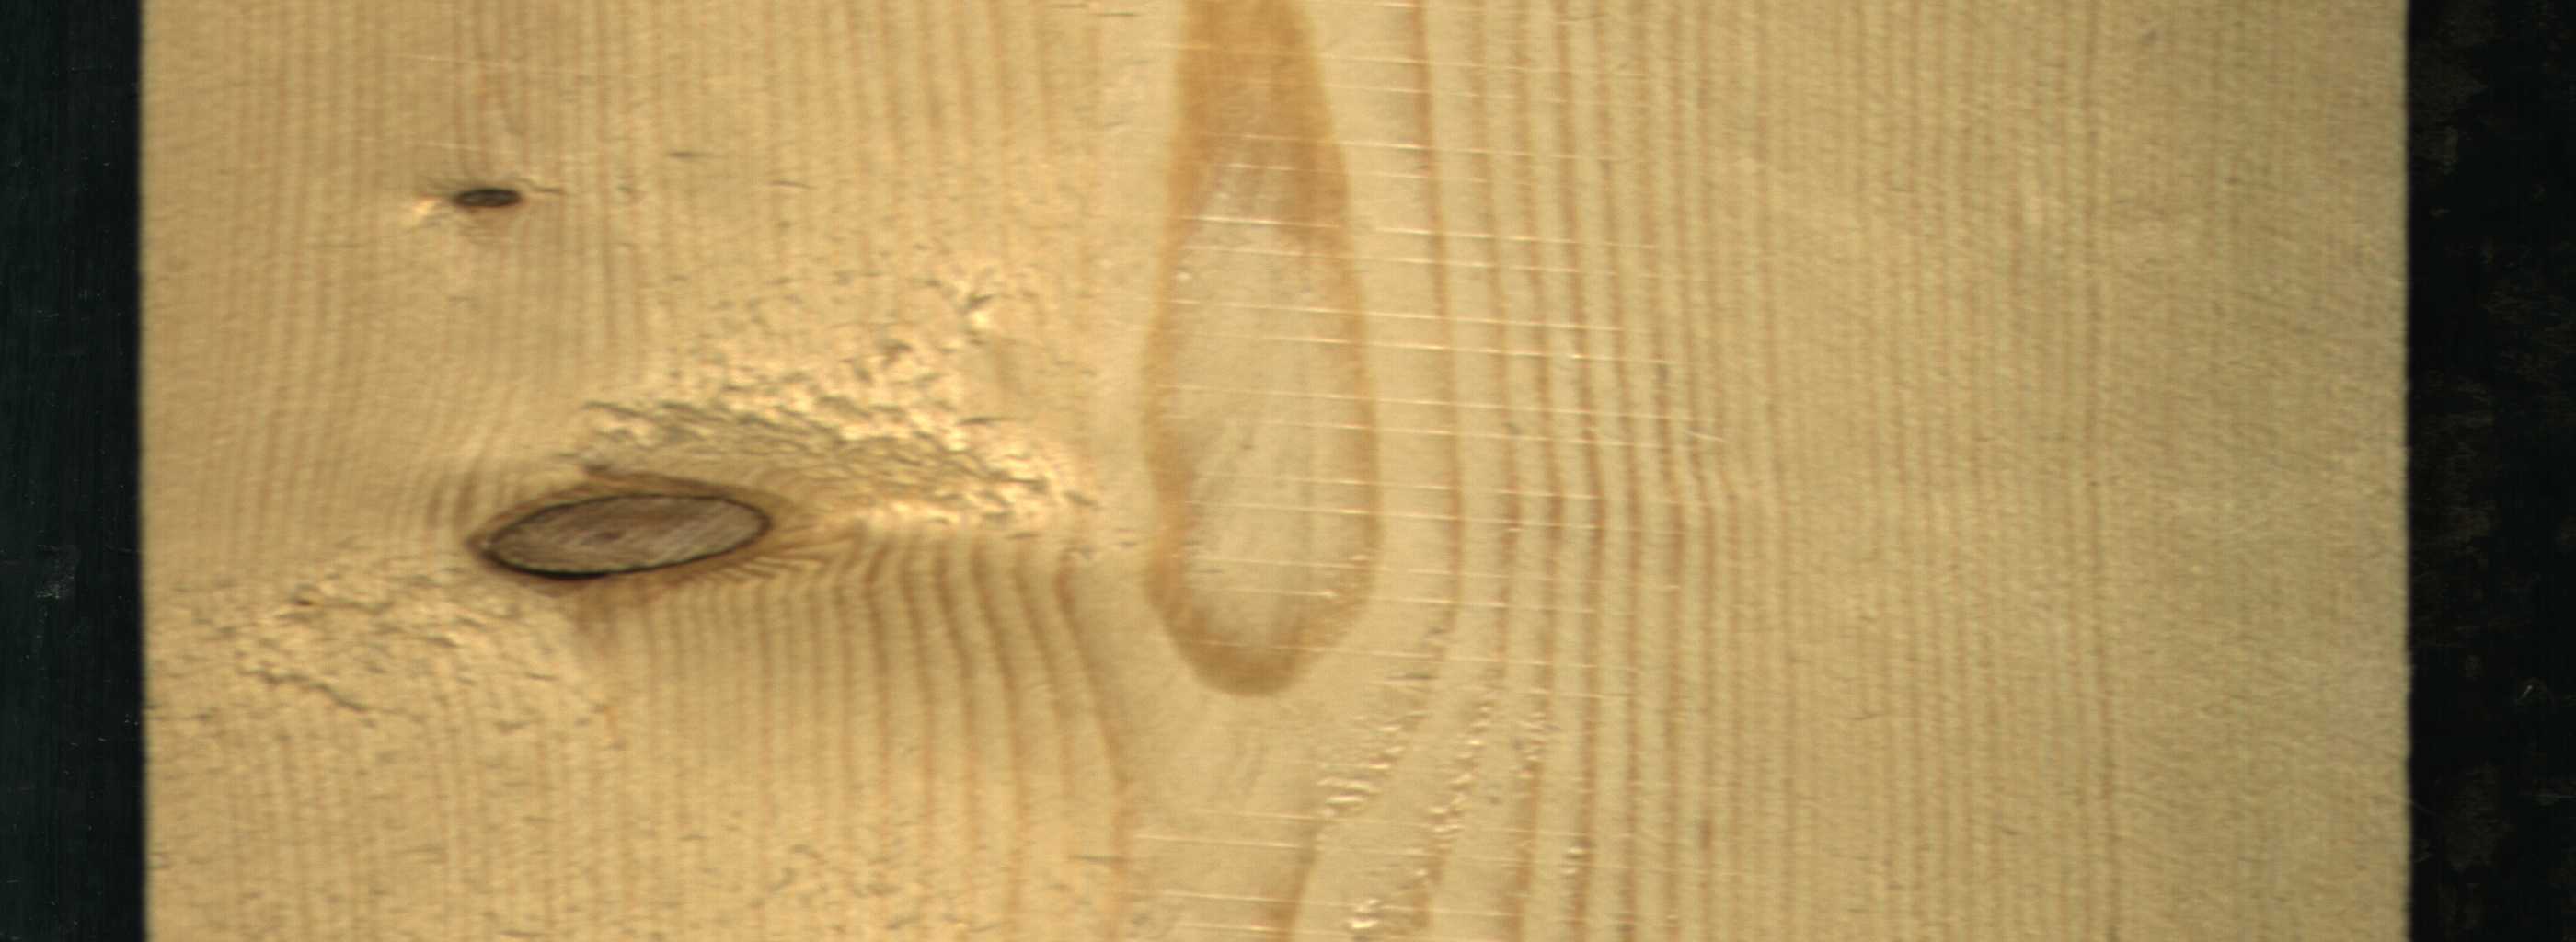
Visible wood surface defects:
Dead_Knot
Dead_Knot